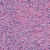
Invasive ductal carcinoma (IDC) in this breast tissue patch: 1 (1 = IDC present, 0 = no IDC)